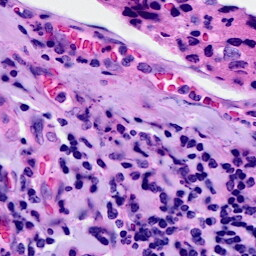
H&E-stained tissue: Breast